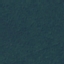
Land use / land cover: Forest